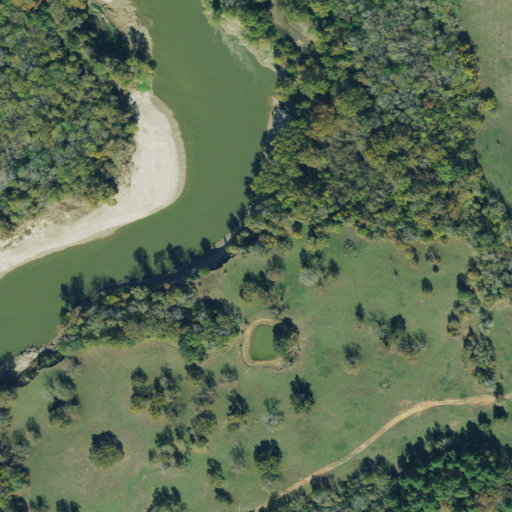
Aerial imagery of cliff(s) in Texas named Brookfield Bluff containing pasture, mixed forest, open water, woody wetlands, open development, evergreen forest, barren land, grassland, and herbaceous wetlands